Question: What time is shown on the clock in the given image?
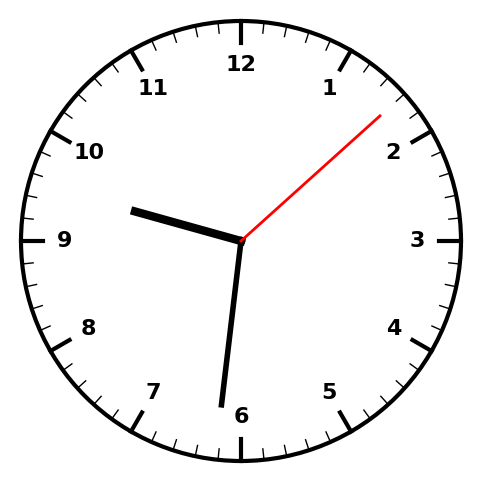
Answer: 09:31:08